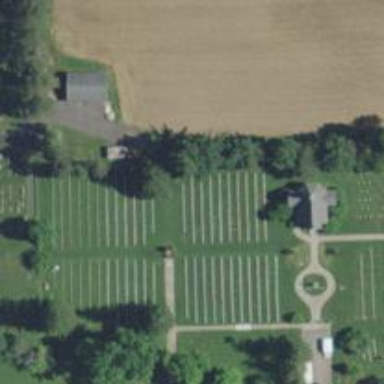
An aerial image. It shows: Historical memorial in the shape of cross.